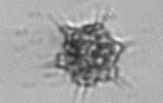
Label: Dictyocha